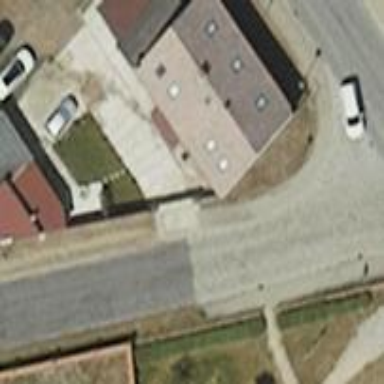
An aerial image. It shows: Detached building.